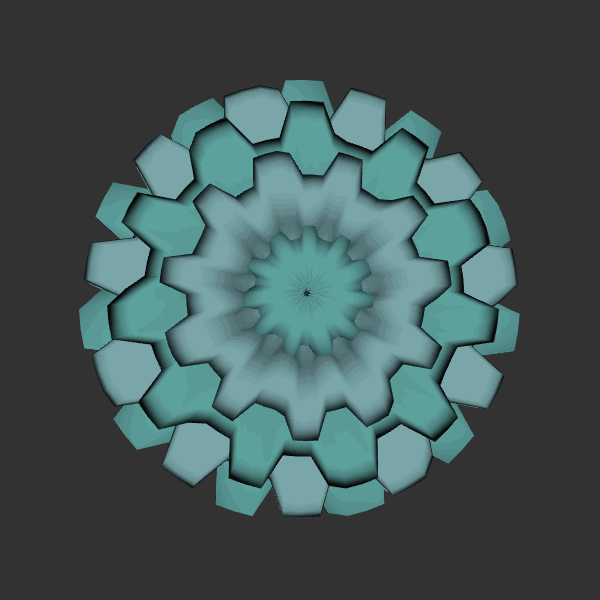
Background: dark